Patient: sex F, age 44
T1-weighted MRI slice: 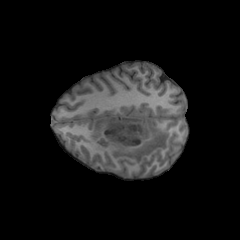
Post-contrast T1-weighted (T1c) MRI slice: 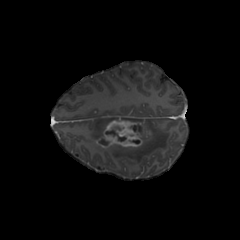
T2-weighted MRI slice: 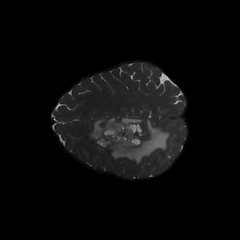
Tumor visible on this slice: yes
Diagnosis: Glioblastoma, IDH-wildtype
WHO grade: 4